Question: I currently have a Homepage, which consists of a 'Scaffold', with a 'bottomAppBar' for navigation:

The body has 5 pages, the first page is a feed, which consists of a 'ListView' of Widgets.
What I want to do is same as Instagram has it:
when I scroll down the feed and I click the Feed Button on the Navigation Bar, then I want the 'ListView' to scroll back to the top automatically.
This is part of my code:
'''
class HomePage extends StatefulWidget {
@override
_HomePageState createState() => _HomePageState();
}
class _HomePageState extends State<HomePage> with WidgetsBindingObserver {
int _selectedIndex = 0;
@override
Widget build(BuildContext context) {
return Scaffold(
body: [
HomeFeed(),
Page2(),
...
].elementAt(_selectedIndex),
bottomNavigationBar: BottomAppBar(
child: Row(
children: <Widget>[
IconButton(
icon: FaIcon(FontAwesomeIcons.houseUser),
onPressed: (){
if (_selectedIndex == 0) {
//add logic to make the HomeFeed ListView scroll up
} else {
setState((){
_selectedIndex = 0;
});
}
},
IconButton(
icon: FaIcon(FontAwesomeIcons.compass),
onPressed: (){
setState((){
_selectedIndex = 1;
});
},
...
],
),
), //BottomAppBar
), //Scaffold
}
'''
I know that if I had the code of the HomeFeed inside the 'Scaffold.body' then I could just use a 'Scrollcontroller' and the 'animateTo' method. The problem is that the Homefeed is another stateful widget and even though setState is called when clicking the feed icon, the HomeFeed widget is not rebuilding.
I tried defining a 'Scrollcontroller' in the Homepage and pass it to the HomeFeed but it did not work.
Can anyone help me with that?
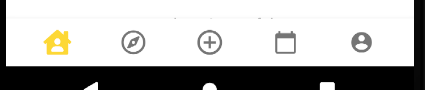
Answer: You can set a 'GlobalKey' for the state of the 'HomeFeed' widget. Using this 'GlobalKey' you can call the functions of the state of the 'HomeFeed' widget.
Main code:
'''
GlobalKey<HomeFeedState> feedKey = new GlobalKey<HomeFeedState>(); // this is new
@override
Widget build(BuildContext context) {
return Scaffold(
body: [
HomeFeed(key: feedKey), // this is new
Page3(),
].elementAt(_selectedIndex),
bottomNavigationBar: BottomAppBar(
child: Row(
children: <Widget>[
IconButton(
icon: FaIcon(FontAwesomeIcons.houseUser),
onPressed: (){
if (_selectedIndex == 0) {
feedKey.currentState.jumpUp(); // this is new
} else {
setState(() {
_selectedIndex = 0;
});
}
},
),
IconButton(
icon: FaIcon(FontAwesomeIcons.compass),
onPressed: (){
setState(() {
_selectedIndex = 1;
});
},
),
],
),
), //BottomAppBar
);
}
'''
HomeFeed:
'''
class HomeFeed extends StatefulWidget {
final GlobalKey<HomeFeedState> key; // this is new
HomeFeed({this.key}) : super(key: key); // this is new
@override
HomeFeedState createState() => HomeFeedState();
}
class HomeFeedState extends State<HomeFeed> {
var _scrollController = new ScrollController();
jumpUp() { // this will be called when tapped on the home icon
_scrollController.animateTo(0,
duration: Duration(seconds: 2), curve: Curves.ease);
}
@override
Widget build(BuildContext context) {
return Scaffold(
body: ListView.builder(
shrinkWrap: true,
controller: _scrollController,
itemCount: 100,
itemBuilder: (context, index) {
return Container(
height: 300,
child: Card(
child: Center(
child: Text('$index'),
),
),
);
},
),
);
}
}
'''